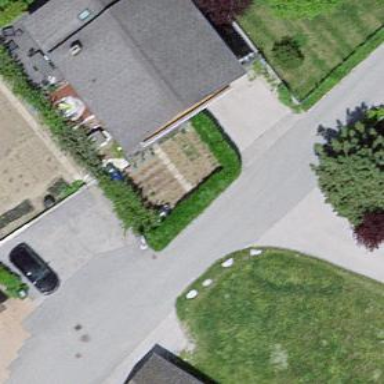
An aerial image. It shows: Simple house.